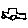
Label: car